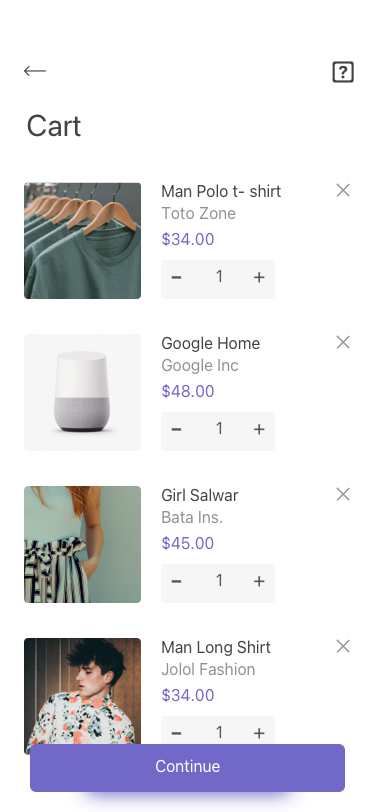
Text in this UI design:
-
+
1
$34.00
Jolol Fashion
Man Long Shirt
Continue
-
+
1
$45.00
Bata Ins.
Girl Salwar
-
+
1
$48.00
Google Inc
Google Home
-
+
1
$34.00
Toto Zone
Man Polo t- shirt
Cart
